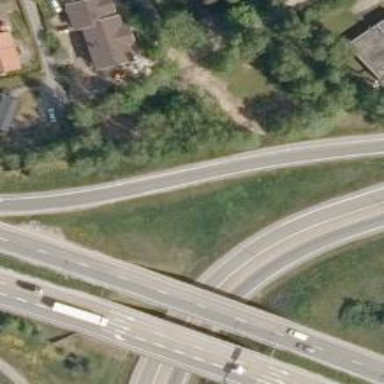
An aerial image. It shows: Trunk link highway with asphalt surface.